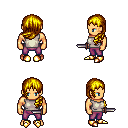
a pixel art fantasy rpg character, male body template, human, tanned skin, white sleeveless shirt, magenta pants, blonde left-swept hairstyle, gold boots, dagger, four views (front, back, left, right), 2x2 character sprite sheet, small pixel art, hard edges, no anti-aliasing